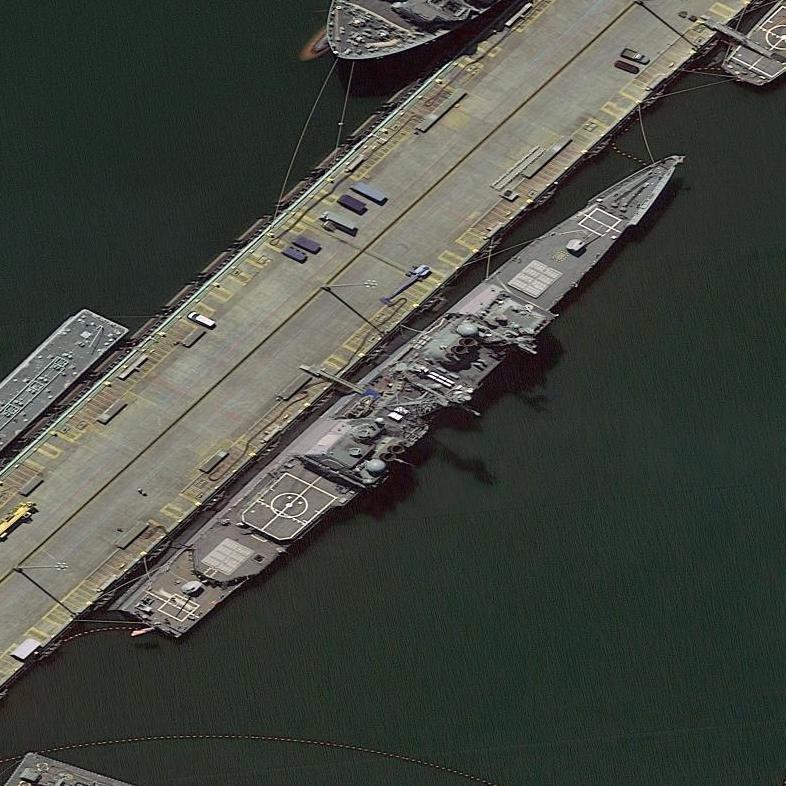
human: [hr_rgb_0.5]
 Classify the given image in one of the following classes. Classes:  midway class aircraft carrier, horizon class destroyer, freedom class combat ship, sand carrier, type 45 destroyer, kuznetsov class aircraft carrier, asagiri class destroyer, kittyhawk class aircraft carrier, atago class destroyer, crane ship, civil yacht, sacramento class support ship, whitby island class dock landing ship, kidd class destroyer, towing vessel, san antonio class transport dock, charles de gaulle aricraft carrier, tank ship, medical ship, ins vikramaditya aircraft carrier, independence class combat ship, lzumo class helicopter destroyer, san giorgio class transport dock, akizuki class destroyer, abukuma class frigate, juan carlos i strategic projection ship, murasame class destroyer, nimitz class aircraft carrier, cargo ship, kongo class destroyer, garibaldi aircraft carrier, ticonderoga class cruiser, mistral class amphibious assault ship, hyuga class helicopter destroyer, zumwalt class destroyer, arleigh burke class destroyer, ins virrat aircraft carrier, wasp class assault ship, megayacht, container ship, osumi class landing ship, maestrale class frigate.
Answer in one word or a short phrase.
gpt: Ticonderoga class cruiser